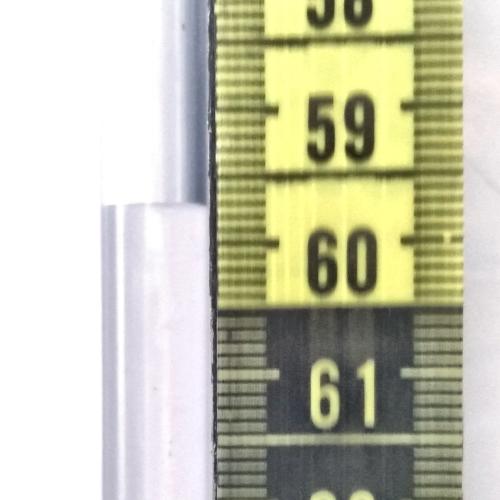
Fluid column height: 59.7 cm